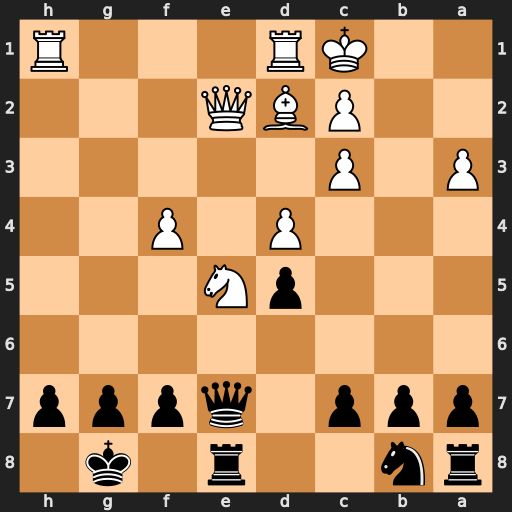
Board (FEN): rn2r1k1/ppp1qppp/8/3pN3/3P1P2/P1P5/2PBQ3/2KR3R
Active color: b
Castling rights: -
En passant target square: -
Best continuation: Qxa3+ Kb1 Re6